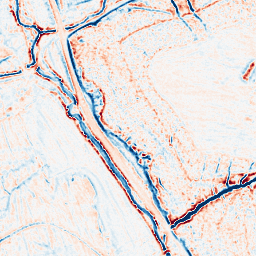
Category: edge_preserving
Decomposition family: bilateral
Decomposition parameters: d: 9
sigma_color: 50
sigma_space: 100
Upsampling method: linear_exact
Upsampling parameters: scale: 4
Upsampling scale: 4